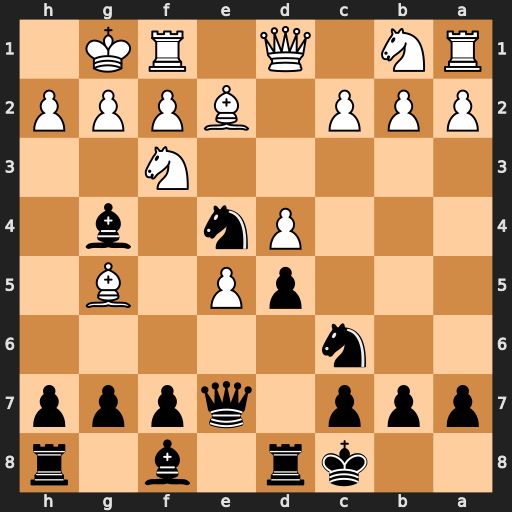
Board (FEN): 2kr1b1r/ppp1qppp/2n5/3pP1B1/3Pn1b1/5N2/PPP1BPPP/RN1Q1RK1
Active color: b
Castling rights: -
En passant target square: -
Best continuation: Nxg5 Nxg5 Bxe2